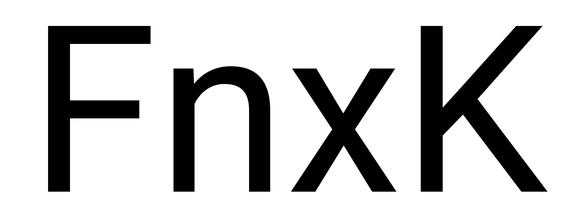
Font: Roboto_Regular